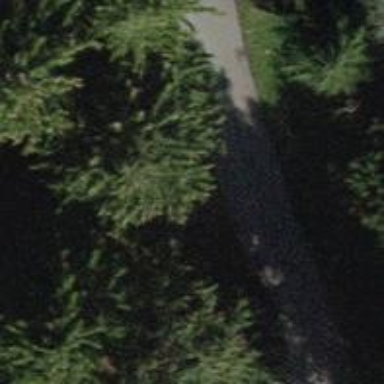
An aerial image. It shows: Fine gravel service road.